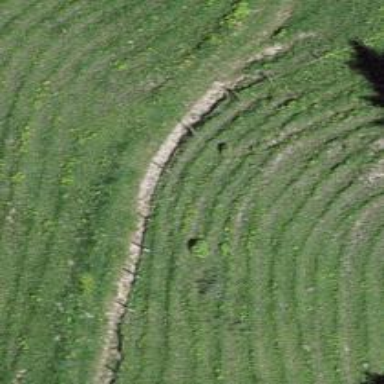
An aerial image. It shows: Grass track with grade 5 tracktype.